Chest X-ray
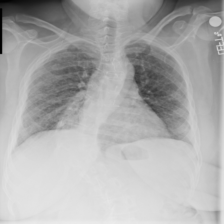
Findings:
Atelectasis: negative
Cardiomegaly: negative
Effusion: negative
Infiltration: negative
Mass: negative
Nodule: negative
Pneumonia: negative
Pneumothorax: negative
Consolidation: negative
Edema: negative
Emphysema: negative
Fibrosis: negative
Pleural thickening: negative
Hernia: negative